Question: I try to catch this string '[[....]]' (including brackets)
where '....' can be anything (including non-printable) except ']]'
Here is the source where to match :
'''
var myString = 'blablablabla[["<strong>LA DEFENSE 4 TEMPS ( La Rotonde )</strong><br />Centre commercial LES 4 TEMPS",
48.89141725,
2.23478235,
"4T"],
["<strong>ANGERS</strong><br />Centre commercial GEANT",
48.89141725,
2.23478235,
"4T"]]blablablabla'
'''
I try to use this method '[^\]]+' to match all chars/non-chars except double bracket. The problem i have is that i do not know how to use this method with a bracket that is immediatly after the first bracket '[^\]\]]+'.
Is there a solution with positive/negative lookahead or word boundary ?
'''
(\<URL>
'''

<URL>
Any help please ?
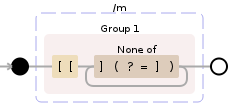
Answer: In JavaScript, to match any text between some delimiters that consist of more than one character is best achieved with the '[^]'/'[\s\S]'/'[\d\D]'/'[\w\W]' construct with a lazy quantifier ('*?' matching 0 or more occurrences, or '+?' matching 1 or more occurrences of the preceding subpattern, but as few as possible to return a valid match).
While '[^]' construct matching any character including a newline is JavaScript specific, '[\s\S]' and its variants are mostly cross-platform constructs that will work in PCRE, .NET, Python, Java, etc. The '[...]' in this case is a character class that contains two shorthand classes. Since '\s' matches all whitespace characters and '\S' matches all non-whitespace characters, this '[\s\S]' matches symbol there is in any input.
'(.|
)'. This construct causes more backtracking steps to occur and slows regex search down.
So, you can use
'''
\[\[[\d\D]*?]]
'''
See <URL>
Here is a code snippet:
'''
var re = /\[\[[\d\D]*?]]/g;
var str = 'blablablabla[["<strong>LA DEFENSE 4 TEMPS ( La Rotonde )</strong><br />Centre commercial LES 4 TEMPS",
48.89141725,
2.23478235,
"4T"],
["<strong>ANGERS</strong><br />Centre commercial GEANT",
48.89141725,
2.23478235,
"4T"]]blablablabla';
var m;
while ((m = re.exec(str)) !== null) {
console.log(m[0]);
}
'''
In this case, when the delimiters are different and consist of just 2 characters, you can use a technique of matching all characters other than the first symbol of the closing delimiter and then 0 or more sequences of the whole closing delimiter followed by 1 or more occurrences of any symbol other than the first symbol in the closing delimiter.
'''
\[\[[^\]]*(?:][^\]]+)*]]
'''
See <URL>
The linear character of this regex makes it really fast.
P.S. I also want to note that you do not need to escape the ']' outside of character class in JS regex, but it must be escaped inside a character class - always.